Question: I have an indicator view. How i can display it in tableview footer center.

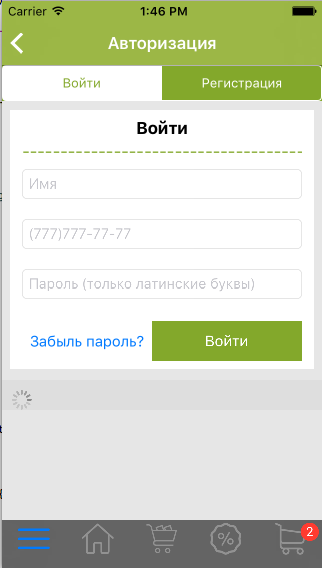
Answer: For example you can center it programmatically like this:
'''
override func tableView(tableView: UITableView, viewForFooterInSection section: Int) -> UIView? {
if section == 0 {
let footerView = UIView(frame: CGRect.zero)
footerView.backgroundColor = UIColor.grayColor()
let activityView = UIActivityIndicatorView(activityIndicatorStyle: .Gray)
footerView.addSubview(activityView)
activityView.startAnimating()
activityView.translatesAutoresizingMaskIntoConstraints = false
NSLayoutConstraint(
item: activityView,
attribute: .CenterX,
relatedBy: .Equal,
toItem: footerView,
attribute: .CenterX,
multiplier: 1.0,
constant: 0.0
).active = true
NSLayoutConstraint(
item: activityView,
attribute: .CenterY,
relatedBy: .Equal,
toItem: footerView,
attribute: .CenterY,
multiplier: 1.0,
constant: 0.0
).active = true
return footerView
} else {
return nil
}
}
'''